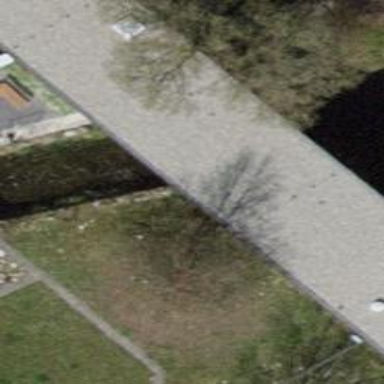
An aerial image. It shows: Tunnel passing under canal.